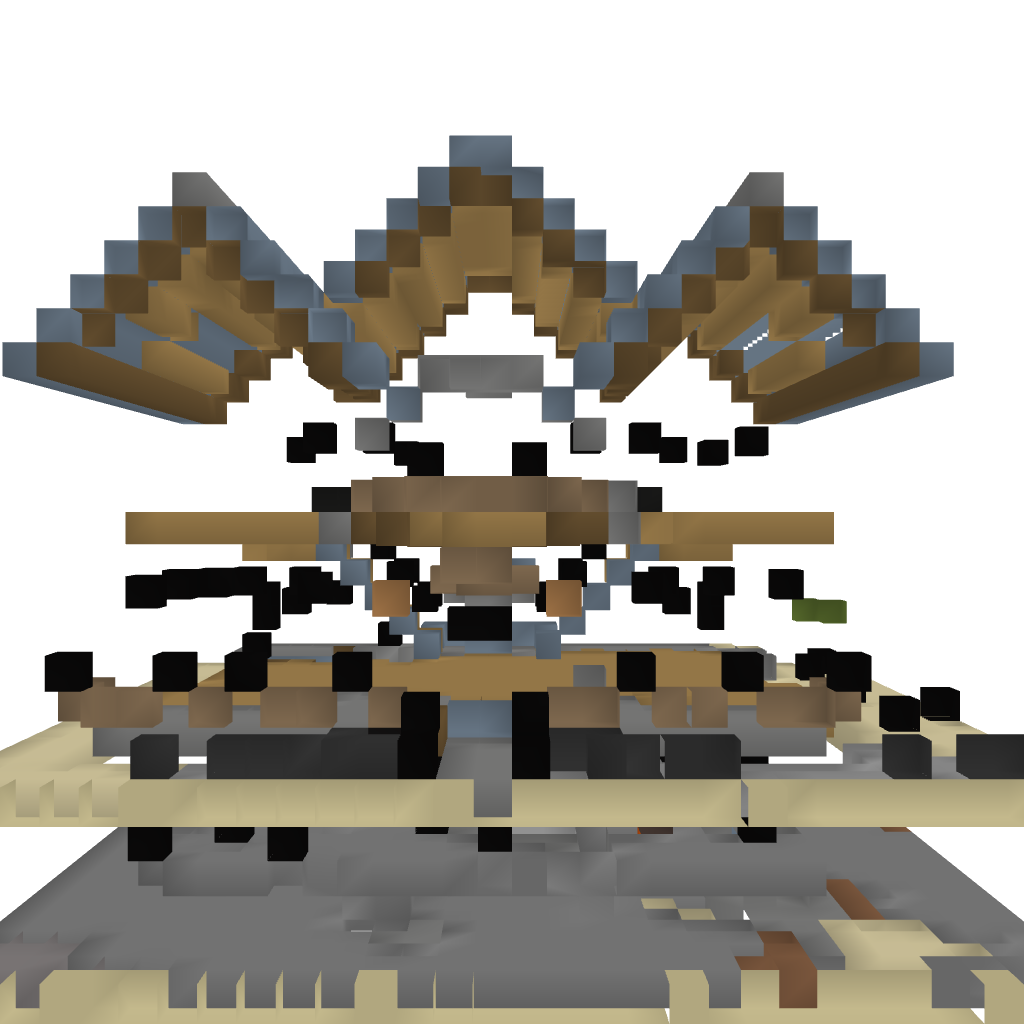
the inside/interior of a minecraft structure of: Survival island house